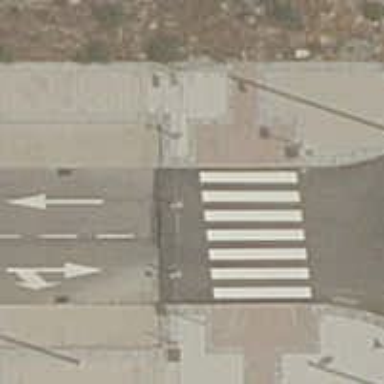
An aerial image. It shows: Uncontrolled zebra crossing on the road.